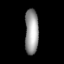
Tissue: lung
Cell type: Others
Senescence score: 0.5696
Nuclear area (px): 597
Mean DAPI intensity: 156.781